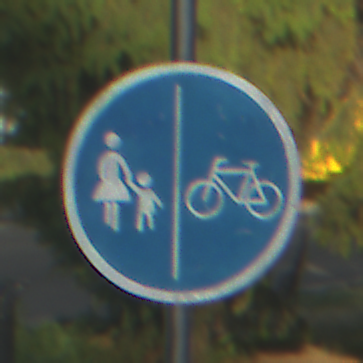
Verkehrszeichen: GetrennterRadUndGehwegRadwegRechts
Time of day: SunriseSunset
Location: Outdoor (Suburban)
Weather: PartlyCloudy
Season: NotSpecified
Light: Natural